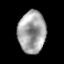
Tissue: prostate
Cell type: T cells
Senescence score: 0.2723
Nuclear area (px): 1136
Mean DAPI intensity: 163.415